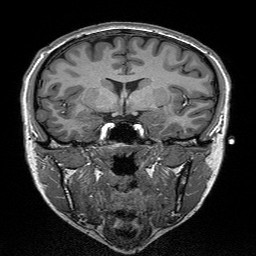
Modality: T1w
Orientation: sagittal
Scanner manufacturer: siemens
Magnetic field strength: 3 T
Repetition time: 2.3 s
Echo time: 0.00298 s